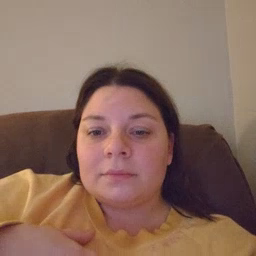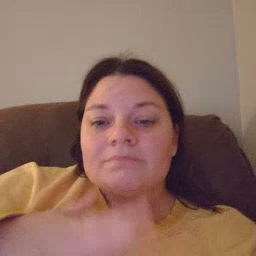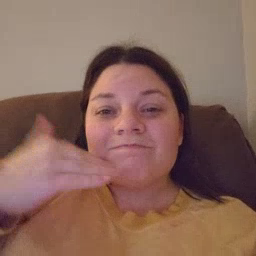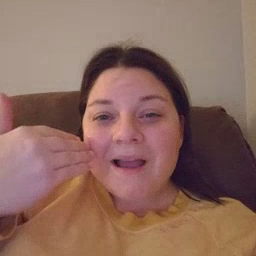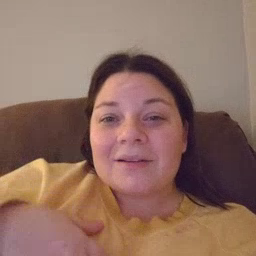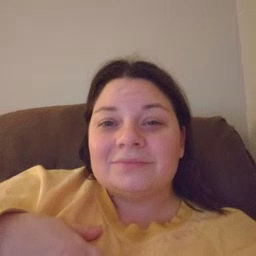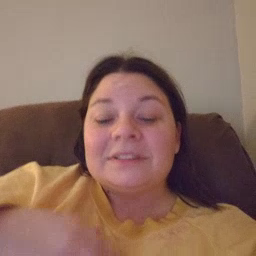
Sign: smile